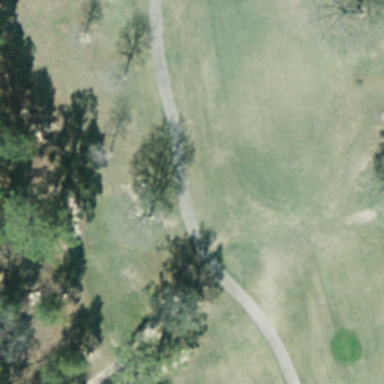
This is a part of a golf course with green turfs and a trail go through the turfs .